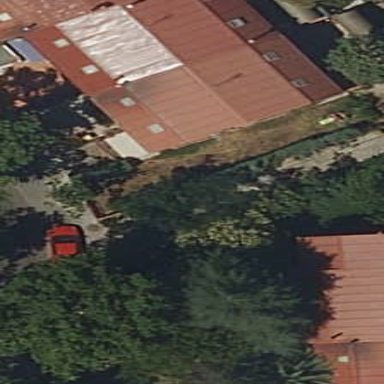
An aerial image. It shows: Terrace building.